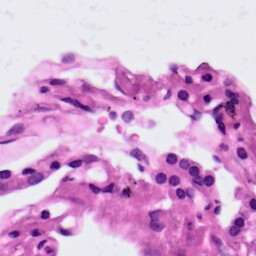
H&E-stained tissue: Lung